Field crop: maize
Growth stage: 2
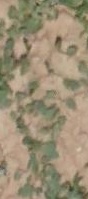
Species: convolvulus